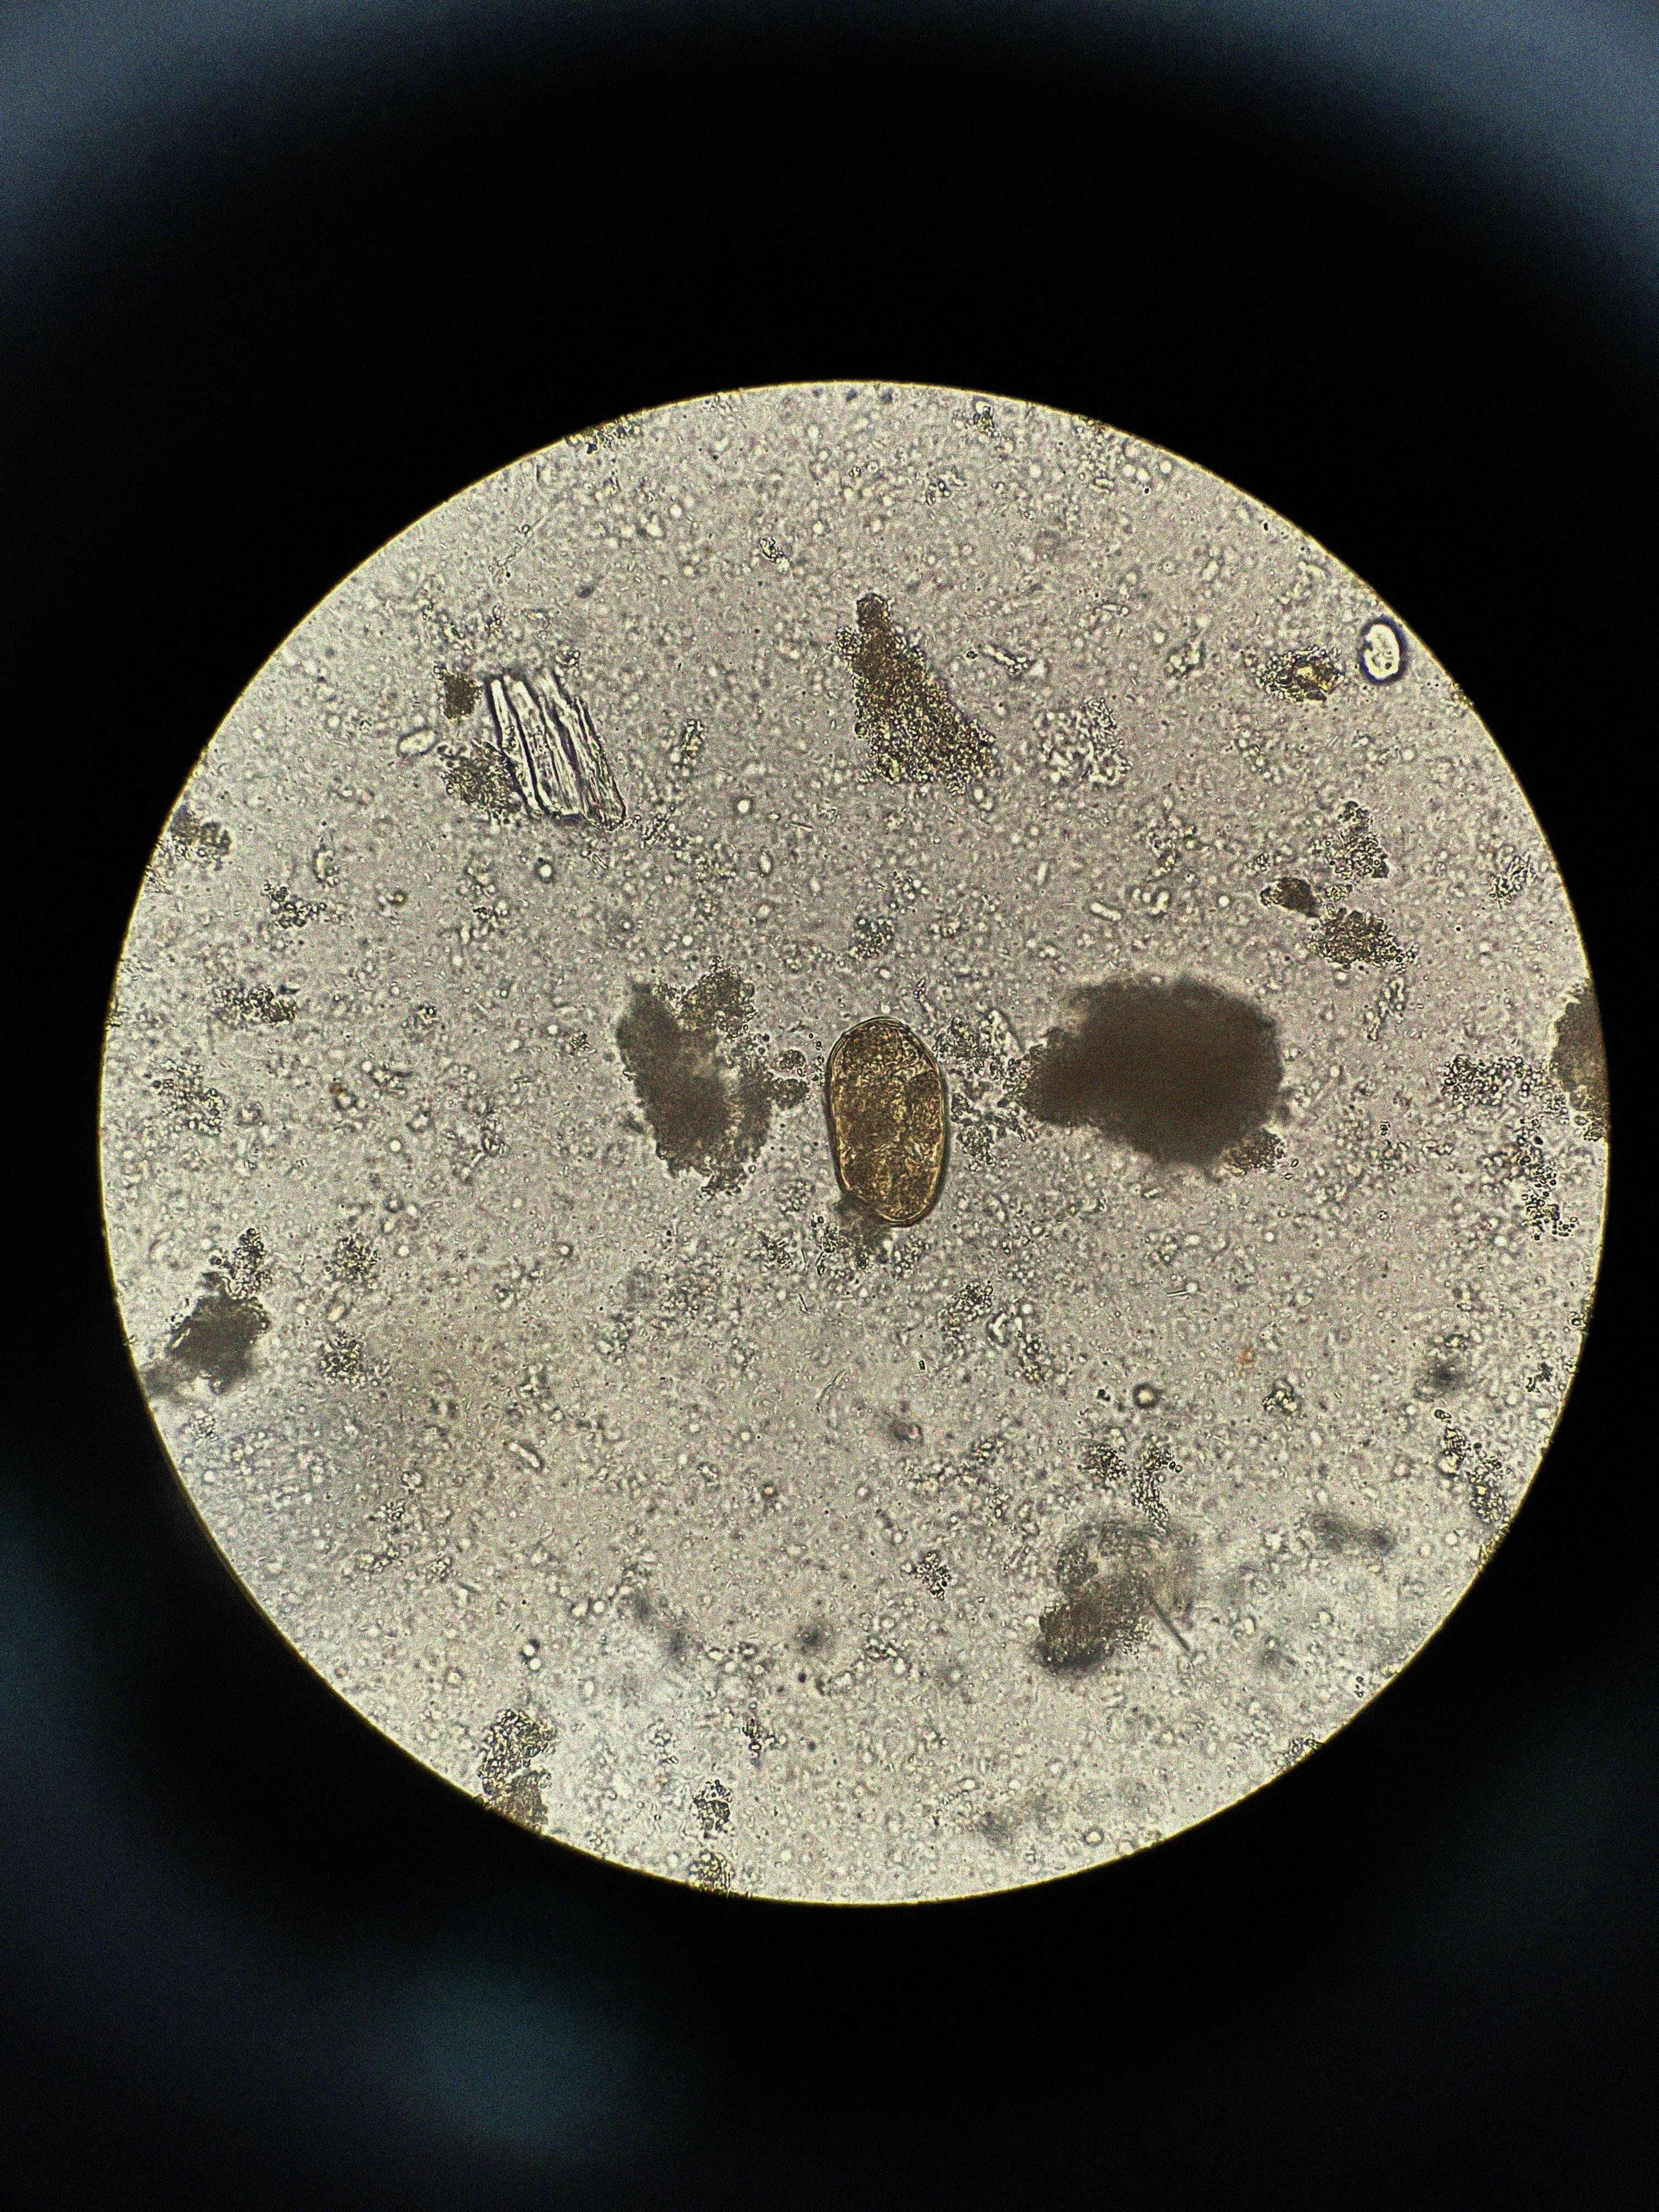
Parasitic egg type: Paragonimus spp